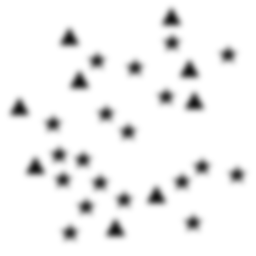
Squares: 0
Triangles: 9
Stars: 19
Total shapes: 28